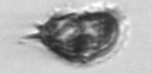
Label: Amylax